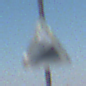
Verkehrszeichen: Steigung10
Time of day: Midday
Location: Outdoor (Nature)
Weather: Clear
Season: NotSpecified
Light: Natural